Question: One of the tasks at hand is to create an almost 3d effect when drawing. It gives the impression that the stroke is coming from a tube:

How do you create this effect with Canvas?
To give some background, instead of drawing with Canvas, I would use a circular "brush" texture, and then interpolate the circles on a dynamic texture. This gives me the same effect but it is painfully slow on mobile devices.
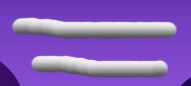
Answer: You will need to draw 2 lines with the 2nd line having a shadow.
- Draw a thick white line with round linecap- Draw a second line with a shadow. Have its shadow appear the bottom of that first line.

The "trick" here is to have only the 2nd line's shadow appear (the 2nd line itself will not appear). This is done by drawing a second line way above the canvas and using shadowOffsetY to push that second line's shadow onto the canvas on the bottom of the first line.
While shadowing is a fairly expensive operation, it's far less expensive than building a series of images that form your toothpaste.
'''
// canvas related variables
var canvas=document.getElementById("canvas");
var ctx=canvas.getContext("2d");
var cw=canvas.width;
var ch=canvas.height;
// floodfill the canvas with purple
ctx.fillStyle='#9933cc';
ctx.fillRect(0,0,cw,ch);
// draw a wide white line with round linecap
ctx.beginPath();
ctx.moveTo(50,50);
ctx.lineTo(150,75);
ctx.lineTo(250,125);
ctx.lineWidth=25;
ctx.lineCap='round';
ctx.strokeStyle='white';
ctx.stroke();
// set shadowing to black with 10px blur size
ctx.shadowColor='black'
ctx.shadowBlur=10;
// draw the shadow way below the line
ctx.shadowOffsetY=212.5;
// Draw a line up off the top of the canvas
// The line will not be visible
// But the line's shadow will be visible
// over the bottom of the wide white line
ctx.beginPath();
ctx.moveTo(42,50-200);
ctx.lineTo(150,75-200);
ctx.lineTo(258,127-200);
ctx.lineWidth=10;
ctx.strokeStyle='red';
ctx.stroke();
'''
'''
#canvas{border:1px solid red;}
'''
'''
<canvas id="canvas" width=300 height=300></canvas>
'''